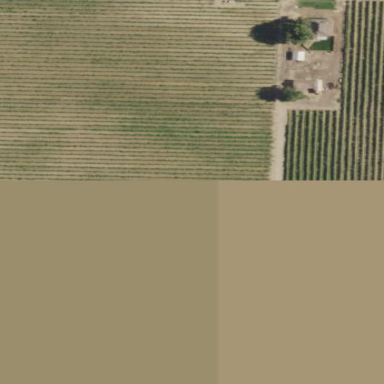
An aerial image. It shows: Beautiful vineyard in the countryside.